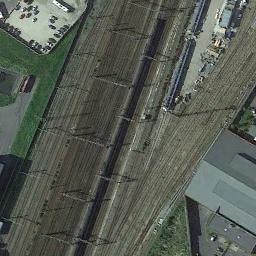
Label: railway